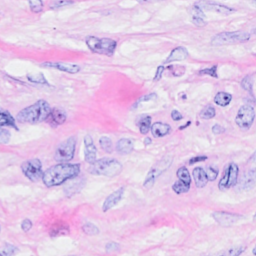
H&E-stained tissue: Breast